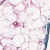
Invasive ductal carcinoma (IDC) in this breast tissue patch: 0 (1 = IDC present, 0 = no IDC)